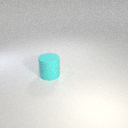
large cyan rubber cylinder